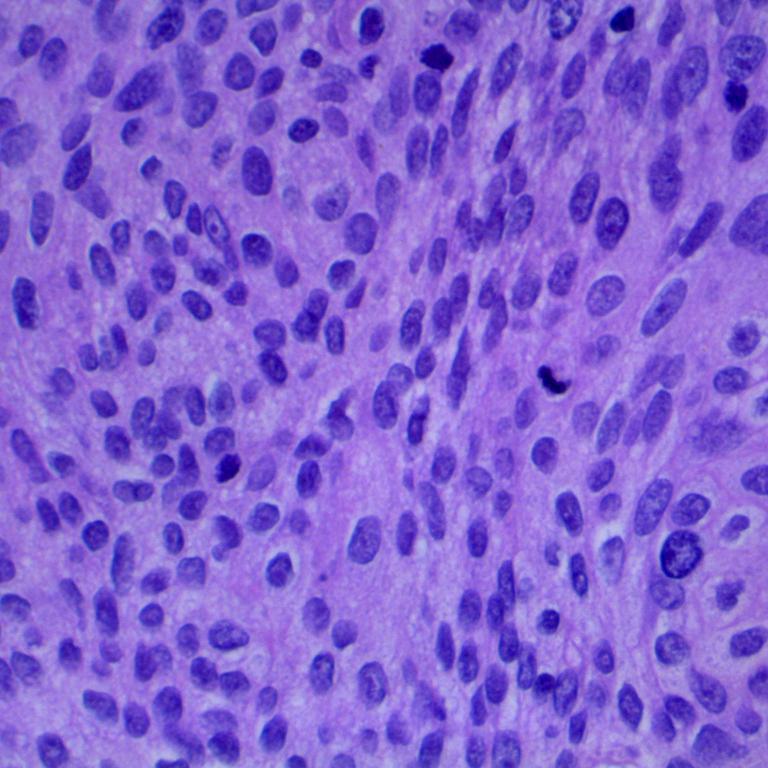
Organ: lung
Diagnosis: squamous carcinomas